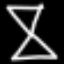
Label: hourglass